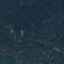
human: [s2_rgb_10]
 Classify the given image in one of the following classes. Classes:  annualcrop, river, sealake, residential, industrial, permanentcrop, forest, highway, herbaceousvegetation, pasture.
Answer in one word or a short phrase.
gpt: Forest